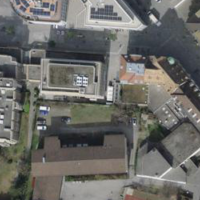
EUNIS habitat code: 54
Species observed at this site:
Corvus corone
Passer domesticus
Fringilla coelebs
Columba livia
Macroglossum stellatarum
Turdus merula